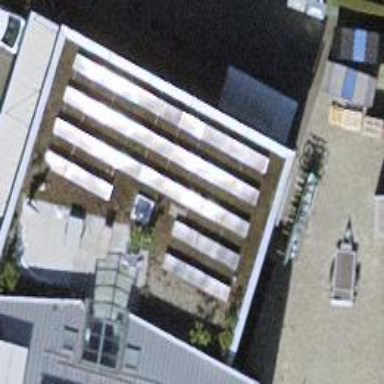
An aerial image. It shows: Solar power generator.